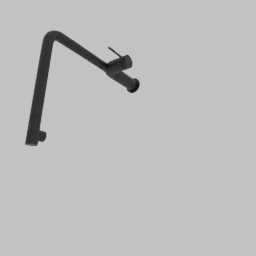
Label: appliances